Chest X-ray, PA view. Patient: 27 years old, sex M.
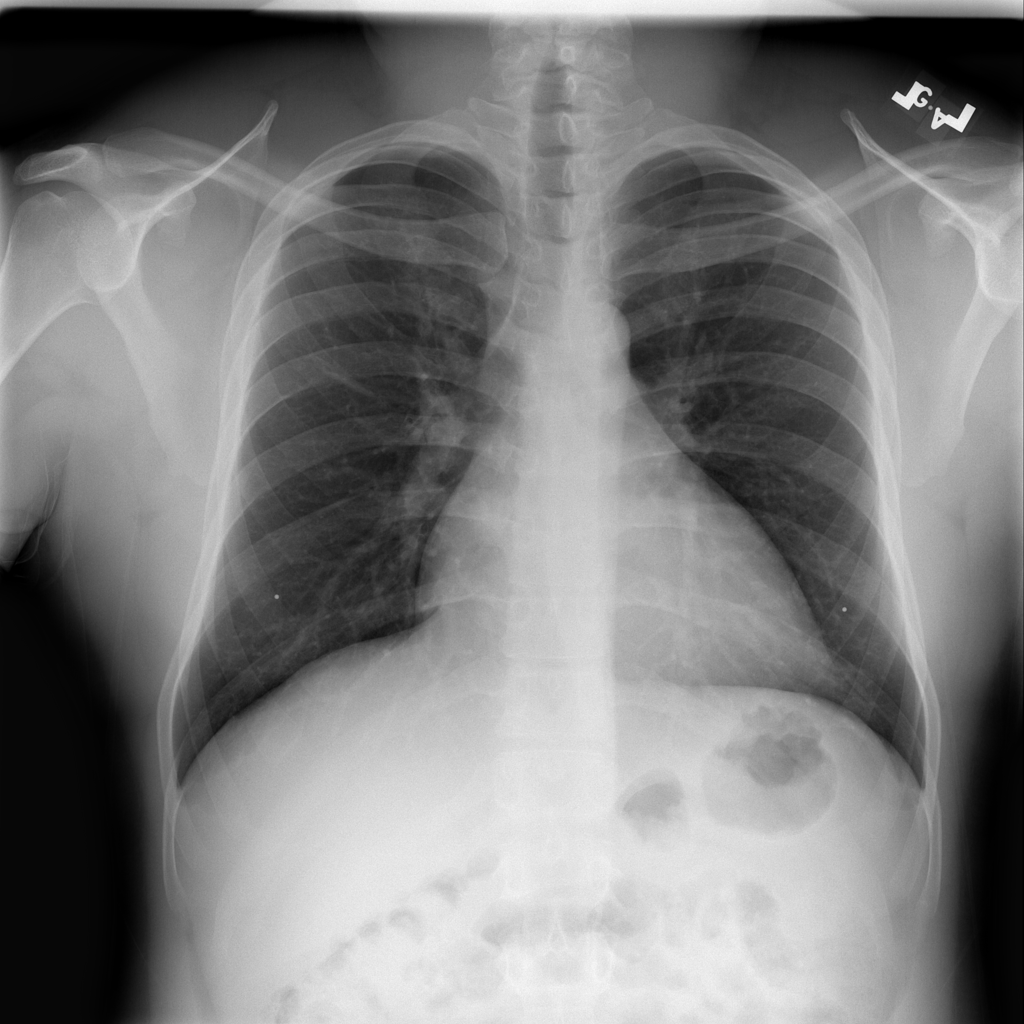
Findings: Cardiomegaly, Effusion